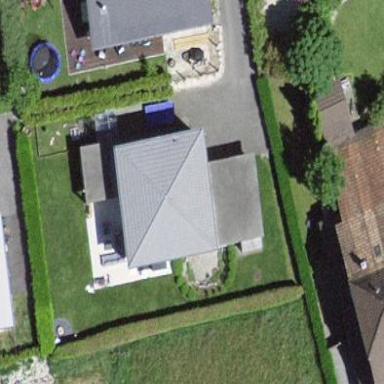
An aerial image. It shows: House with pyramidal roof shape.